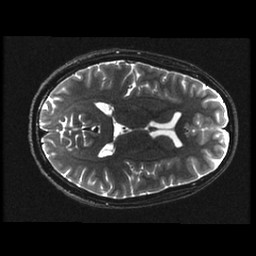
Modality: T2w
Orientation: axial
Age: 17
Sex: female
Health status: ill
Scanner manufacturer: ge
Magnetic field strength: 3 T
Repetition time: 7.5 s
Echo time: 0.1015 s